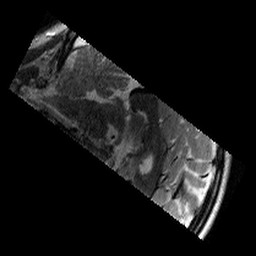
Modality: T2w
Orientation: sagittal
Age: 12
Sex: male
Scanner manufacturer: siemens
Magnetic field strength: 3 T
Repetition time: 9.23 s
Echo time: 0.067 s